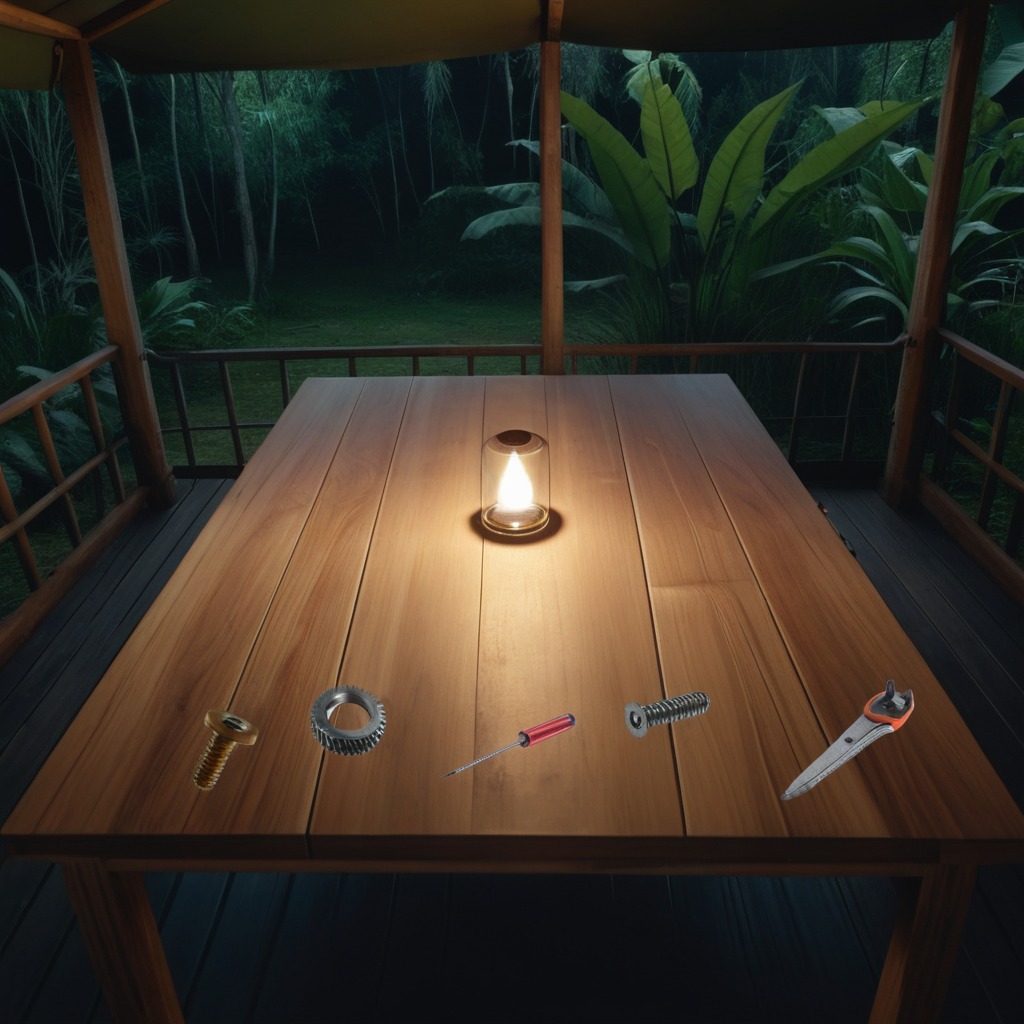
A steel gear with teeth, a metal machine screw, a coiled metal spring, a handheld metal saw, and a screwdriver are lying on a clean wooden table inside a jungle field workshop tent at night.